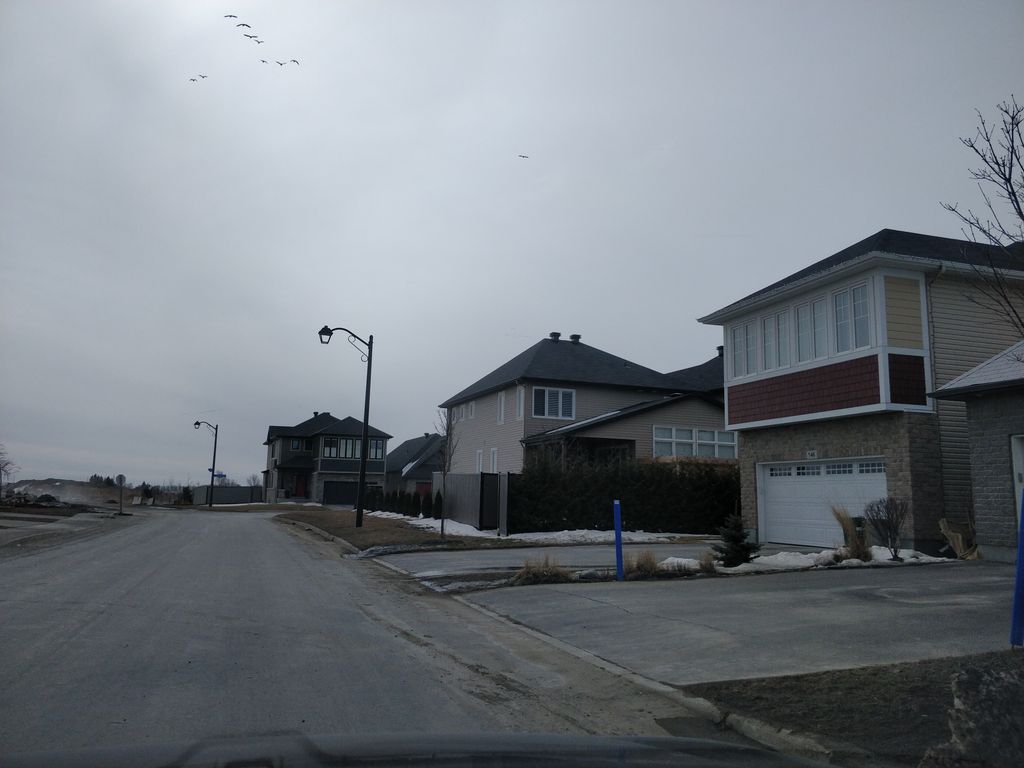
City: ottawa-gatineau